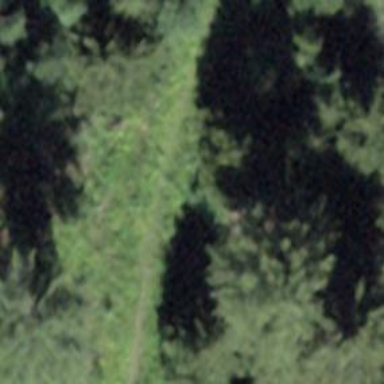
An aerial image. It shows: Path.